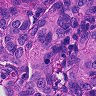
Metastatic tissue present: yes